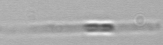
Label: Leptocylindrus